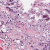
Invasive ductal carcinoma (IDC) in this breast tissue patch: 1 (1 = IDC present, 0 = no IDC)